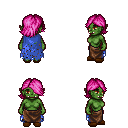
a pixel art fantasy rpg character, female body template, orc, green skin, blue tattered cape, robe skirt, pink swoop hairstyle, brown slippers, four views (front, back, left, right), 2x2 character sprite sheet, small pixel art, hard edges, no anti-aliasing